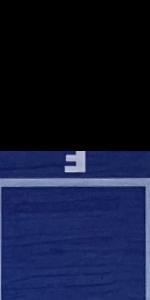
Label: Empty